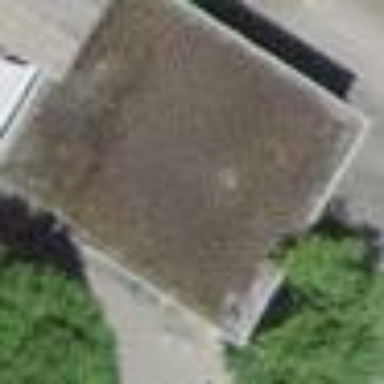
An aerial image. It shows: View of roof of building.